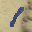
Label: 1